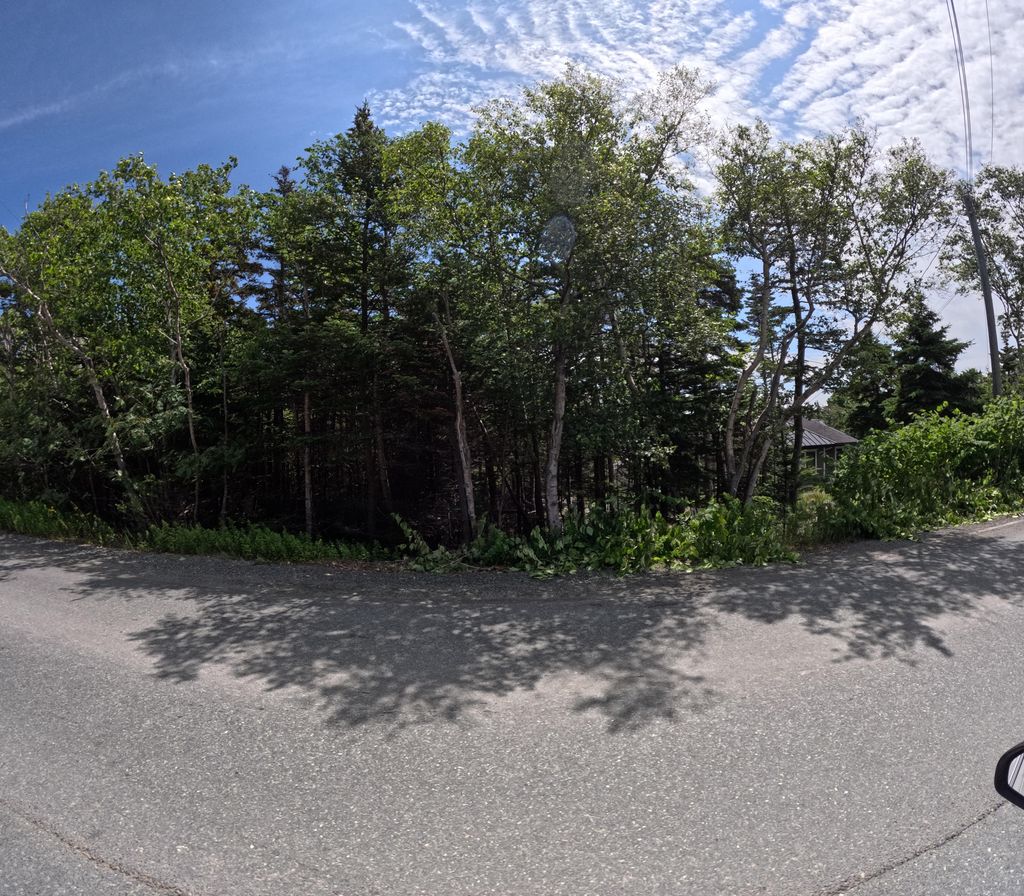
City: st_johns